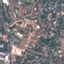
Label: Residential